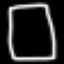
Label: square